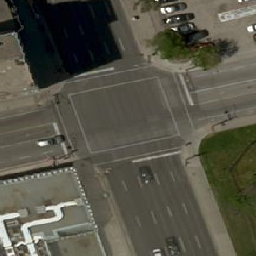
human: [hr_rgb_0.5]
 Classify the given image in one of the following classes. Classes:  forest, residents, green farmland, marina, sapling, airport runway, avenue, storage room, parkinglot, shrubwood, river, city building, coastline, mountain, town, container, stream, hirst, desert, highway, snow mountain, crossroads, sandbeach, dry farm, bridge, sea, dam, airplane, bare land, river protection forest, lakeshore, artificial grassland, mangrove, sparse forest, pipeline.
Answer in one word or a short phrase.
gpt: crossroads